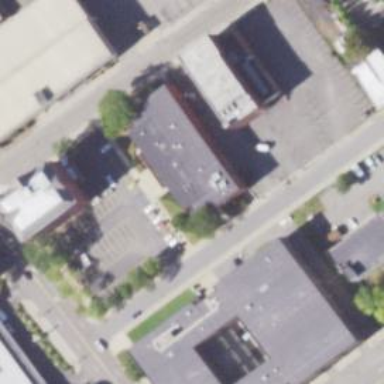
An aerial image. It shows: Police building.